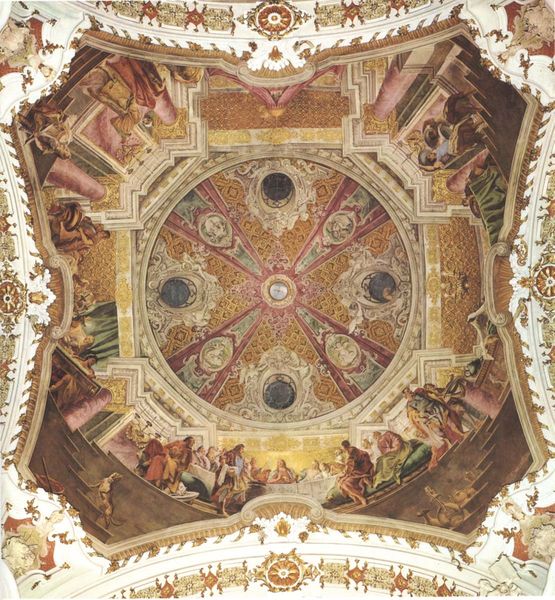
Titel: Deckenfresken aus Einsiedeln
Künstler: Cosmas Damian Asam
Standort: Einsiedeln, Wallfahrts- und Benediktiner-Klosterkirche (EU - CH)
Schlagwörter: fenster, weiss, rot, barock, kirche, decke, kuppel, gewölbe, fresko, scheinarchitektur